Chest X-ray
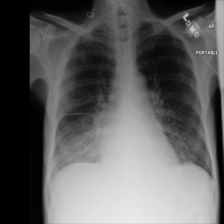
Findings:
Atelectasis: negative
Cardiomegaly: negative
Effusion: negative
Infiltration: positive
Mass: negative
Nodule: negative
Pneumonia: negative
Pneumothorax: negative
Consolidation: negative
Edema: negative
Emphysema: negative
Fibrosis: negative
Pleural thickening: negative
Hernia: negative